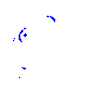
Particle: proton